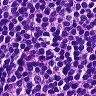
Metastatic tissue present: no